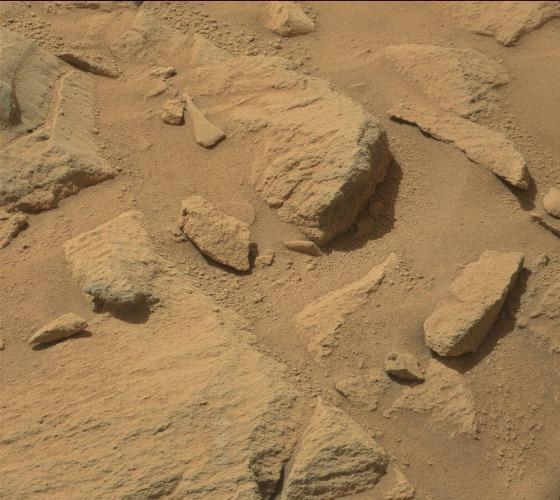
Terrain classes present: Bedrock, Gravel / Sand / Soil, Rock, Shadow